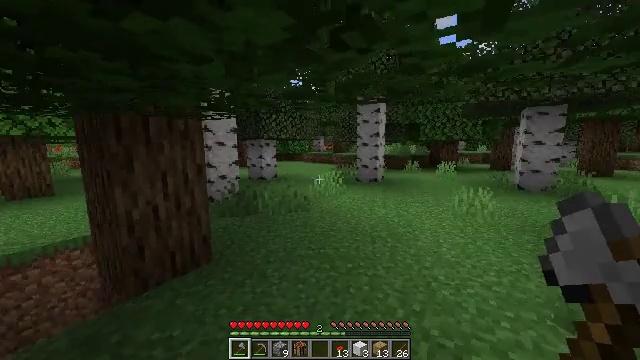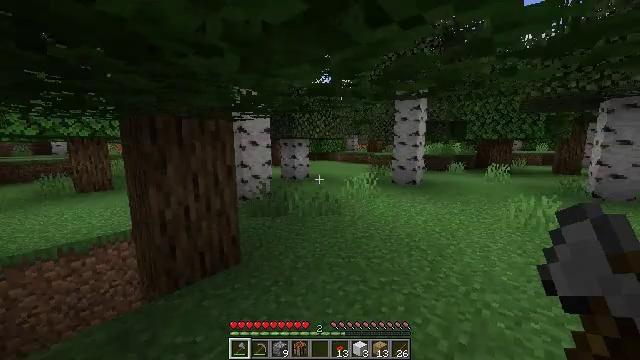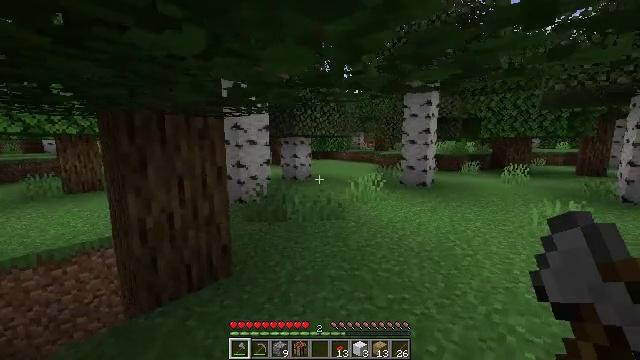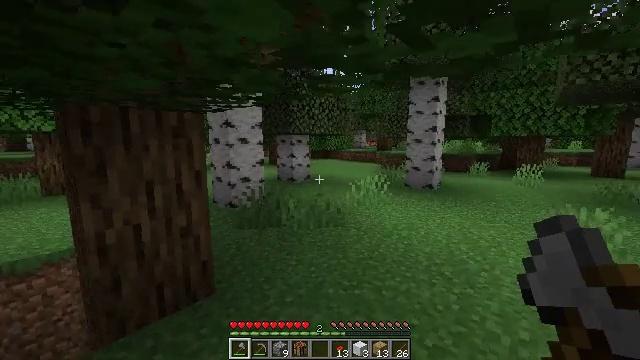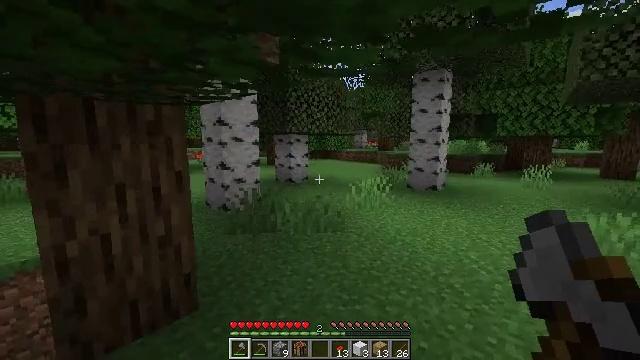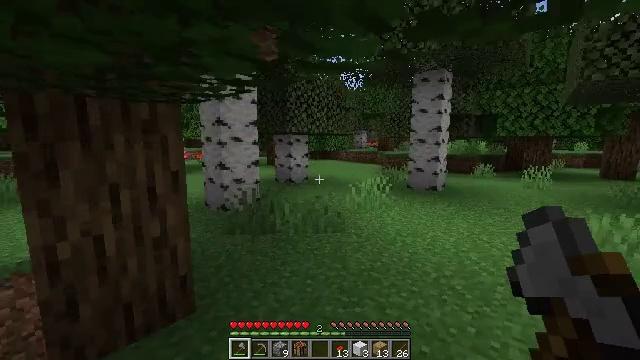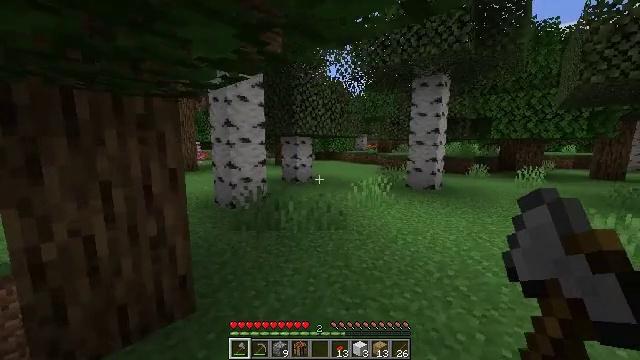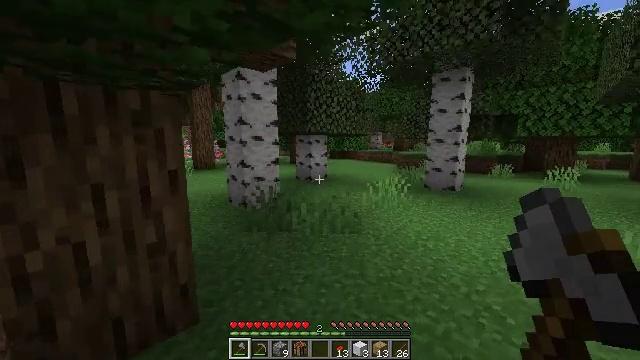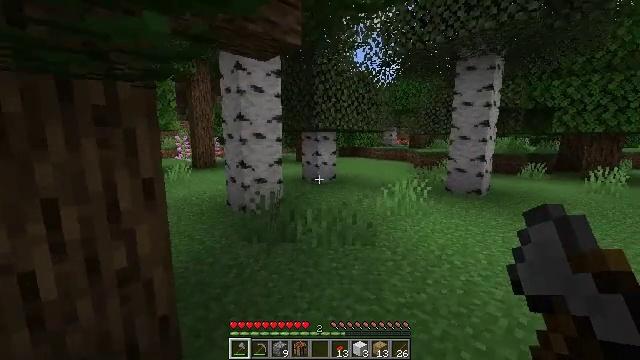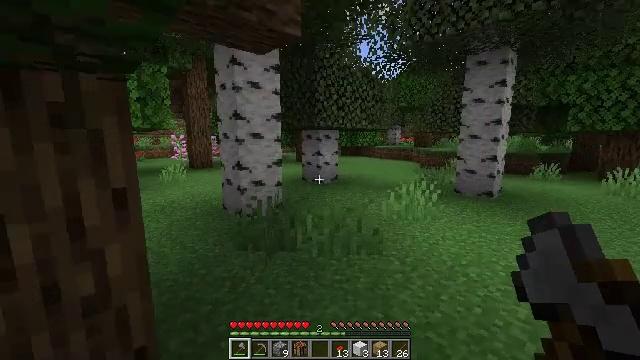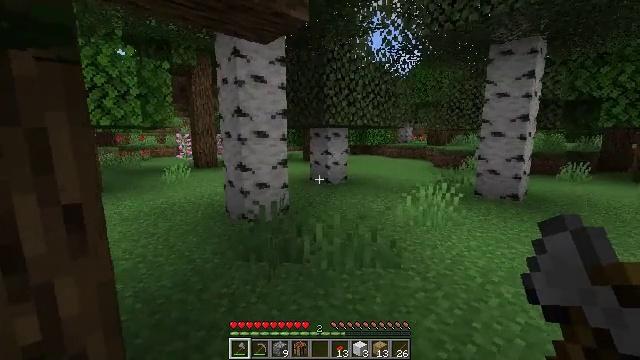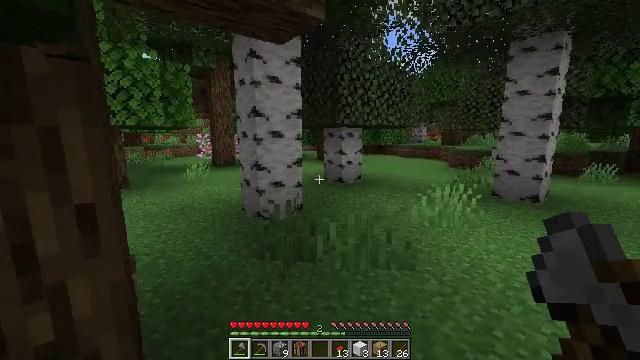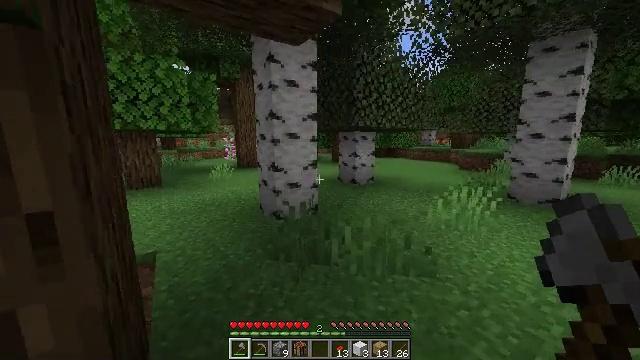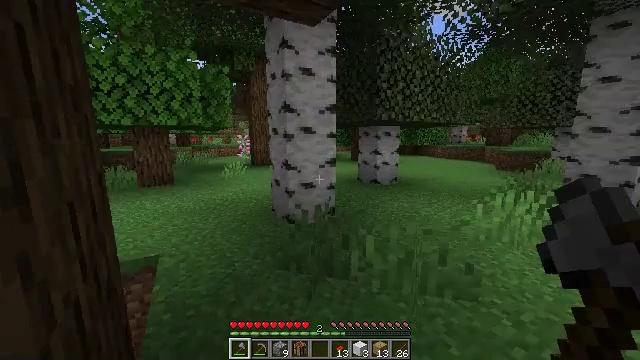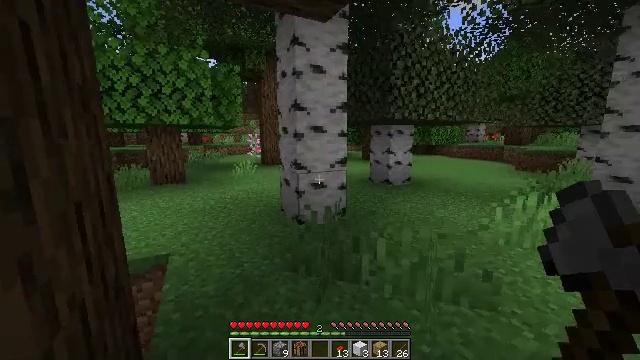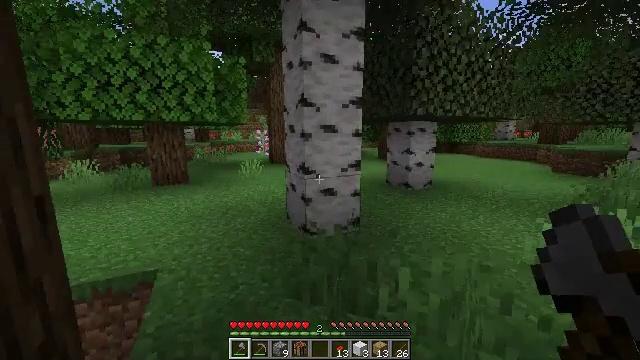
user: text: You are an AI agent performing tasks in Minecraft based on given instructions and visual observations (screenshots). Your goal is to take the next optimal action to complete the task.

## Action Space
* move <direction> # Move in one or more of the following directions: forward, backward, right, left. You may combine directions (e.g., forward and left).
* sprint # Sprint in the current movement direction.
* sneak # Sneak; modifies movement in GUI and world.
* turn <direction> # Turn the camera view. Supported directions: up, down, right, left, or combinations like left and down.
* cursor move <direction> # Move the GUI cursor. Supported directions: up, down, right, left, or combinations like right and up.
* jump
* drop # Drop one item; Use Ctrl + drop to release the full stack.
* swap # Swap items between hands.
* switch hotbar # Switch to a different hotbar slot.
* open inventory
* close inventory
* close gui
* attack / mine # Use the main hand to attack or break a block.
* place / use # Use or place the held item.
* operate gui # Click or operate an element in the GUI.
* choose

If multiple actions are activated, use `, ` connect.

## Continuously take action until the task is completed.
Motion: motion action
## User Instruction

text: Mine the lilac flower.
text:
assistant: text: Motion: move forward, turn left
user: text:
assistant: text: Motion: move forward
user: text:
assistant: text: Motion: move forward
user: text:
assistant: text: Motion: move forward
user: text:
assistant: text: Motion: move forward
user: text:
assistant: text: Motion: move forward, turn left
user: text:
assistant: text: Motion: move forward, turn left
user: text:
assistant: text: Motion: move forward, turn left
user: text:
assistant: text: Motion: move forward
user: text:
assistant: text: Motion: move forward, turn left
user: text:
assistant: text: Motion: move forward, turn left
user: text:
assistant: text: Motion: move forward, turn left
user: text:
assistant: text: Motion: move forward, turn left
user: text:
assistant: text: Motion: move forward, turn left
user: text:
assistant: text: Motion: move forward, turn left
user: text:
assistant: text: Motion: move forward, turn left
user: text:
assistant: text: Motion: move forward, turn left
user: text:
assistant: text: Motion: move forward, turn left
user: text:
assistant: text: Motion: move forward, turn left
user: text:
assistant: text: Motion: move forward, turn left
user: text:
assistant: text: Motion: move forward, turn left
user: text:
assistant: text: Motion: move forward, turn left
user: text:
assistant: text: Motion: move forward, turn left
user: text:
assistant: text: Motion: move forward, turn left and up
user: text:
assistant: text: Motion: move forward
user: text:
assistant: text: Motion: move forward
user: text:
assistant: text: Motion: move forward
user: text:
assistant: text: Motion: move forward
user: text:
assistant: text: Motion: move forward, turn right
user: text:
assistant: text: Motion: move forward, turn right